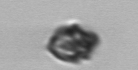
Label: Kryptoperidinium_triquetrum